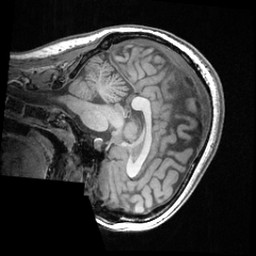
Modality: T1w
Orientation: sagittal
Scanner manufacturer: ge
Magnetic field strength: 3 T
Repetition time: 0.008572 s
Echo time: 0.003384 s